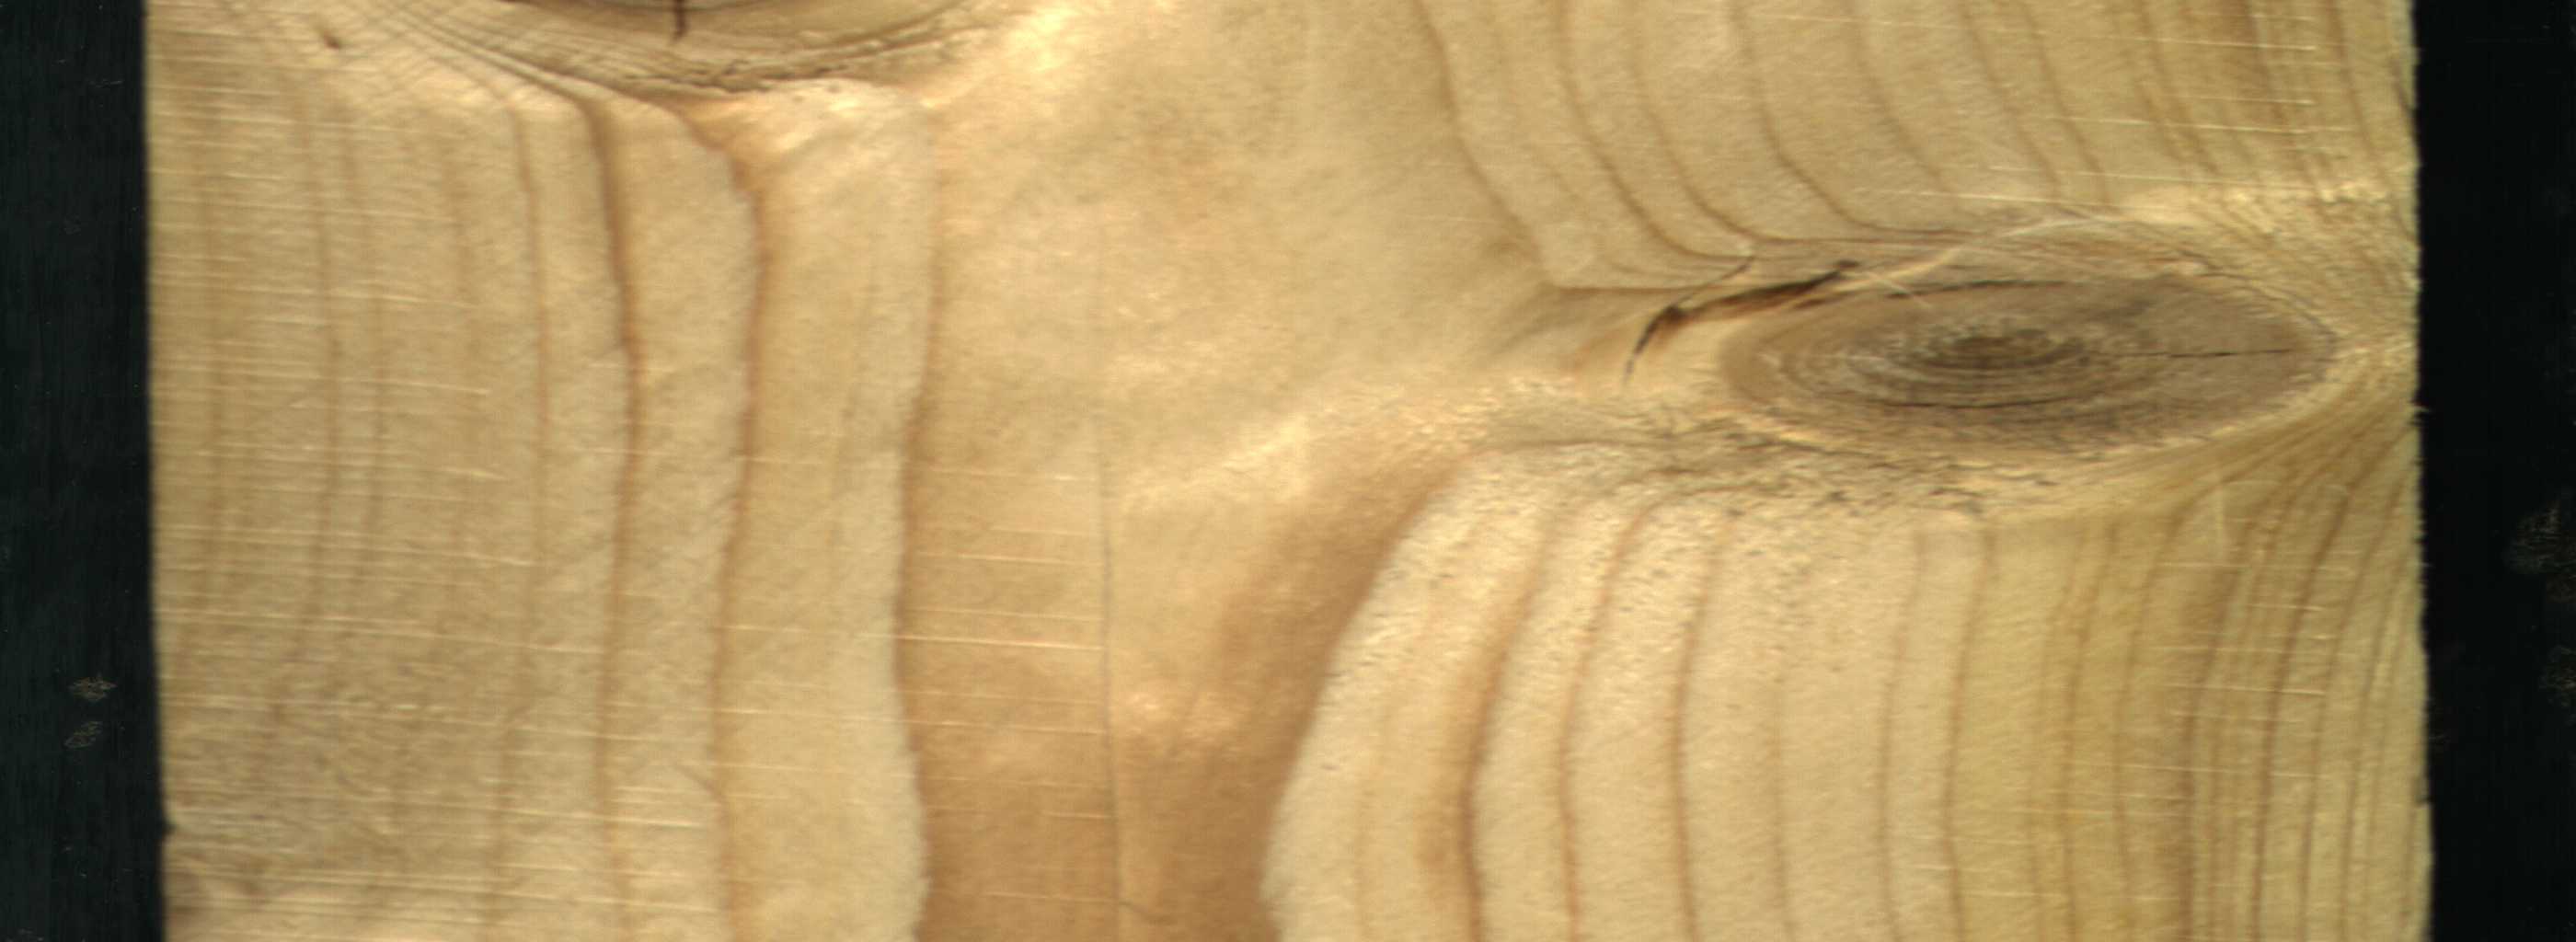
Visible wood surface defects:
knot_with_crack
Dead_Knot
Live_Knot